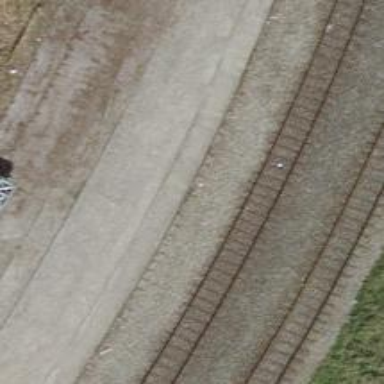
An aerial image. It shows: Single-track spur railway line.